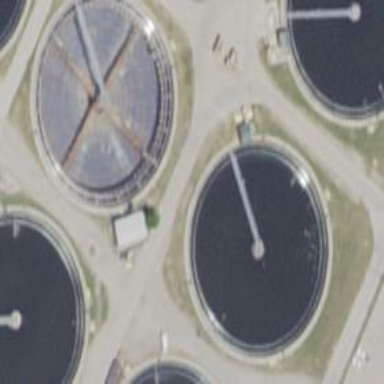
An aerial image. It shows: Image of wastewater.